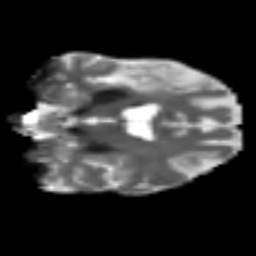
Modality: T2w
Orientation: coronal
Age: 68
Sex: female
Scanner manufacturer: siemens
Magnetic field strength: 3 T
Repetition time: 4.987 s
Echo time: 0.0792 s